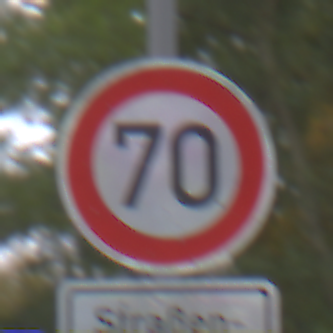
Verkehrszeichen: Geschwindigkeit70
Zusatzzeichen unten: HinweiseAufGefahrenDurchVerbaleAngabe3
Umgebung: Outdoor, Nature
Tageszeit: Midday
Wetter: Overcast
Licht: Natural
Jahreszeit: Autumn
Kontrast: LowContrast